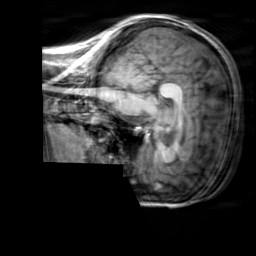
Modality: T1w
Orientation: sagittal
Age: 25
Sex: female
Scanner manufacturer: siemens
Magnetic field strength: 3 T
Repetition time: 2.3 s
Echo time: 0.00303 s